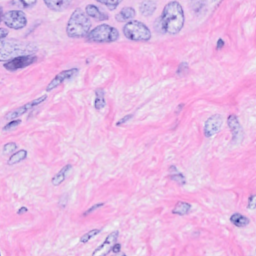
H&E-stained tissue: Breast